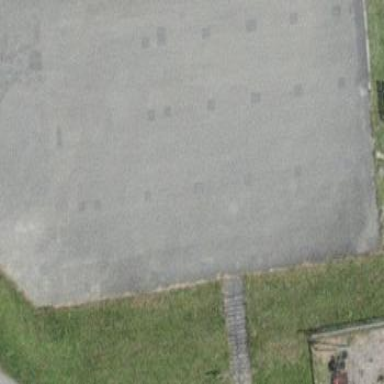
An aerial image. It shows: Parking area with surface.